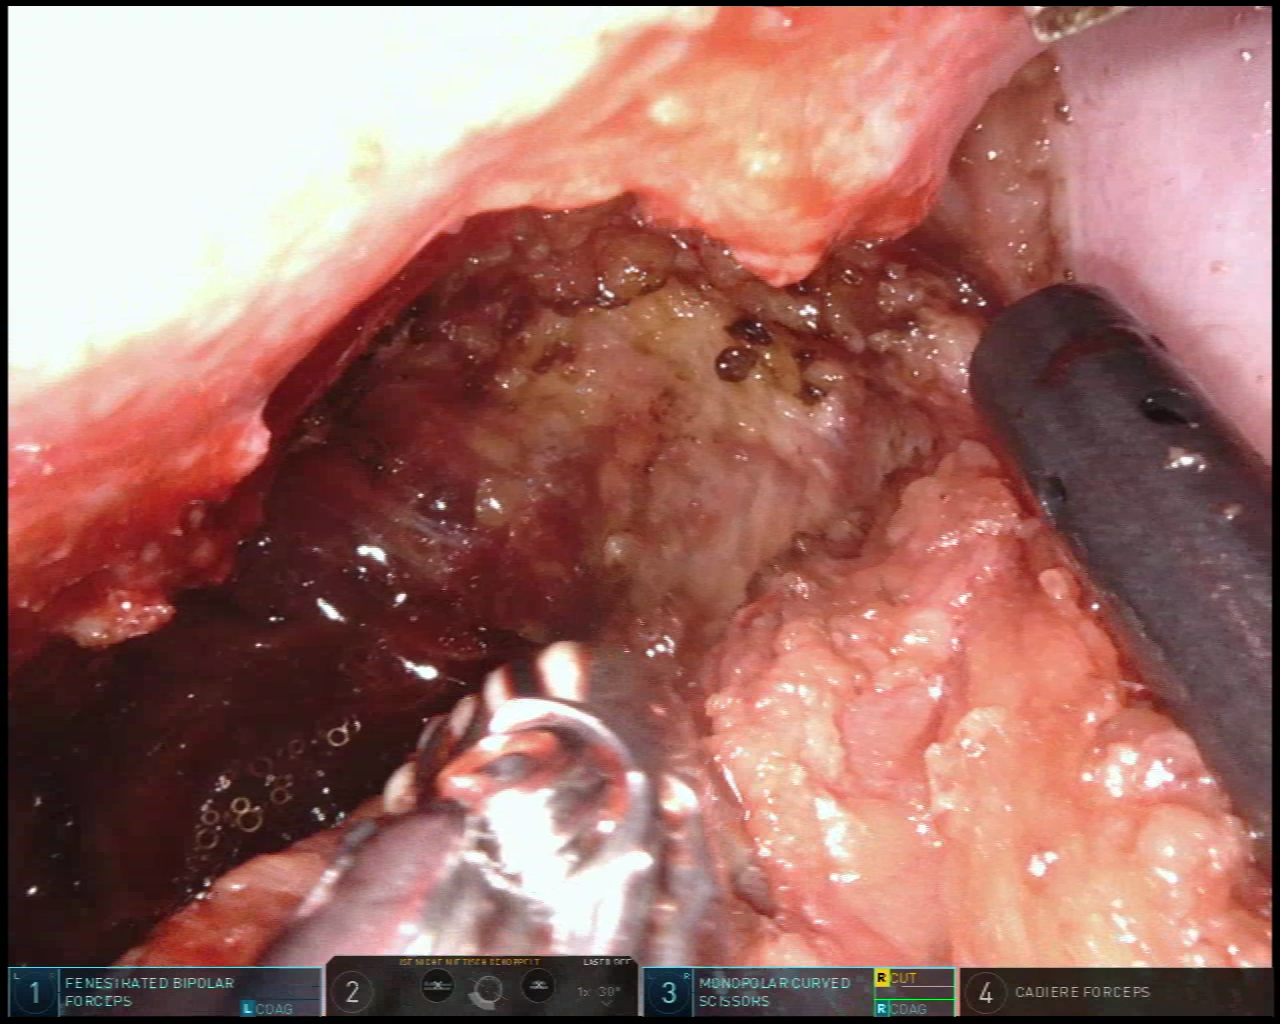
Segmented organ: vesicular_glands
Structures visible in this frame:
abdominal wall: no
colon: no
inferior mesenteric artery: no
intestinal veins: no
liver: no
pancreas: no
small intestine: no
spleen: no
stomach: no
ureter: no
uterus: no
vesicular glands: yes